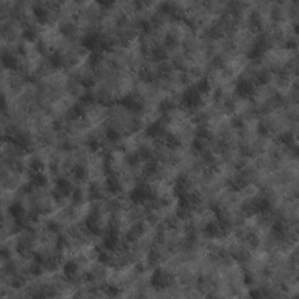
Label: non_frost